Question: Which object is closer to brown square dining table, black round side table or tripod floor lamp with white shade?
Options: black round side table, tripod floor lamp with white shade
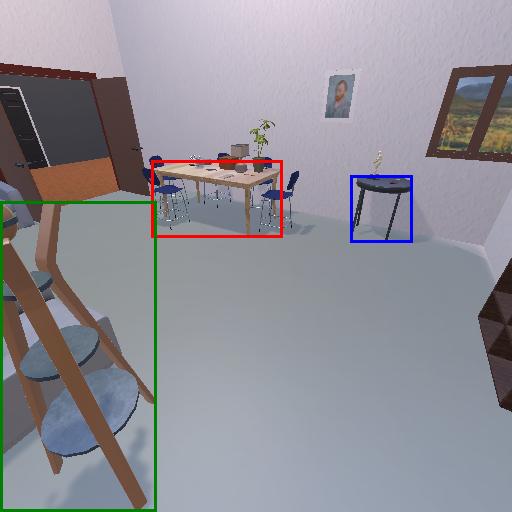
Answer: black round side table